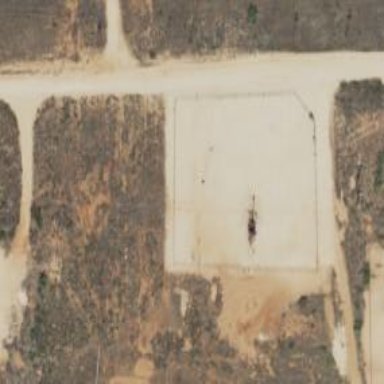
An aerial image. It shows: Petroleum well that is man-made.